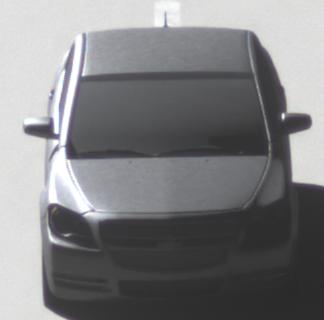
Make: Chevrolet
Model: Malibu 2.4
Detailed model: Malibu
Model produced from: 2012/07
Model produced until: 2014/08
Doors: 4
Color: gray
Road condition: dry road
Daytime: morning or afternoon
Contrast: high contrast